Field crop: maize
Growth stage: 2
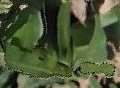
Species: maize